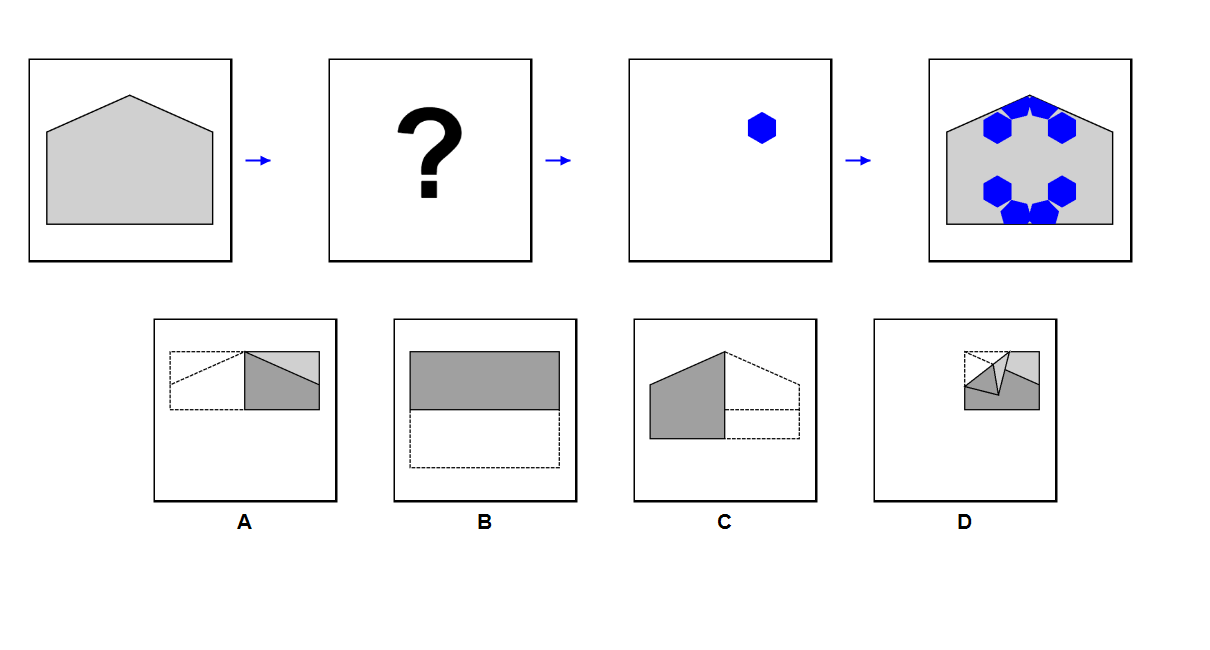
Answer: C